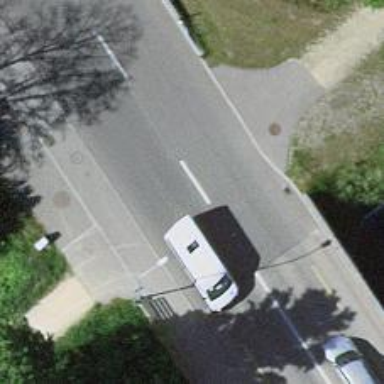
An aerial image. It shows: Secondary road with asphalt surface passing over bridge.